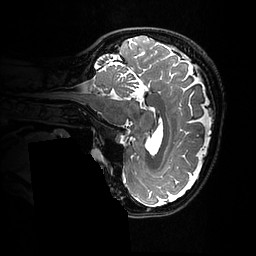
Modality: T2w
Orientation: sagittal
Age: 36
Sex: female
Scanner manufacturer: ge
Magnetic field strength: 3 T
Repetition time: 3.202 s
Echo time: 0.06582 s